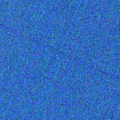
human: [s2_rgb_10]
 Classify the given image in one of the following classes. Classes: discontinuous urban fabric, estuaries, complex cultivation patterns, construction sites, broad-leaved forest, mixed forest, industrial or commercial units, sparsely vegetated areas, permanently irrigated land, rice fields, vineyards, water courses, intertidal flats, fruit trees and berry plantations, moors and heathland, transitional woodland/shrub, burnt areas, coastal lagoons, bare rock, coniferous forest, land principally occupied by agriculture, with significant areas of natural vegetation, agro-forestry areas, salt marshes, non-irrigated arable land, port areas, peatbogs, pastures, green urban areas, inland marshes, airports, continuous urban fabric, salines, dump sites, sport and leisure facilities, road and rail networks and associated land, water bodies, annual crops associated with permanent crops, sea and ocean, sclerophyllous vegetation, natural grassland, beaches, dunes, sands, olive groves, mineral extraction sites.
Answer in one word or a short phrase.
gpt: sea and ocean